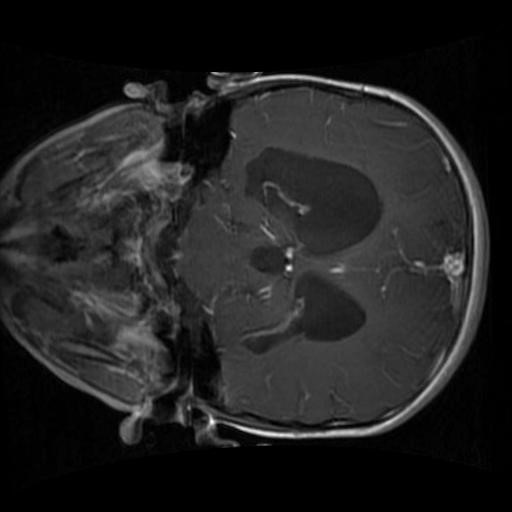
Label: brain_glioma